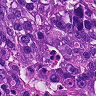
Metastatic tissue present: yes